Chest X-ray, PA view. Patient: 55 years old, sex F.
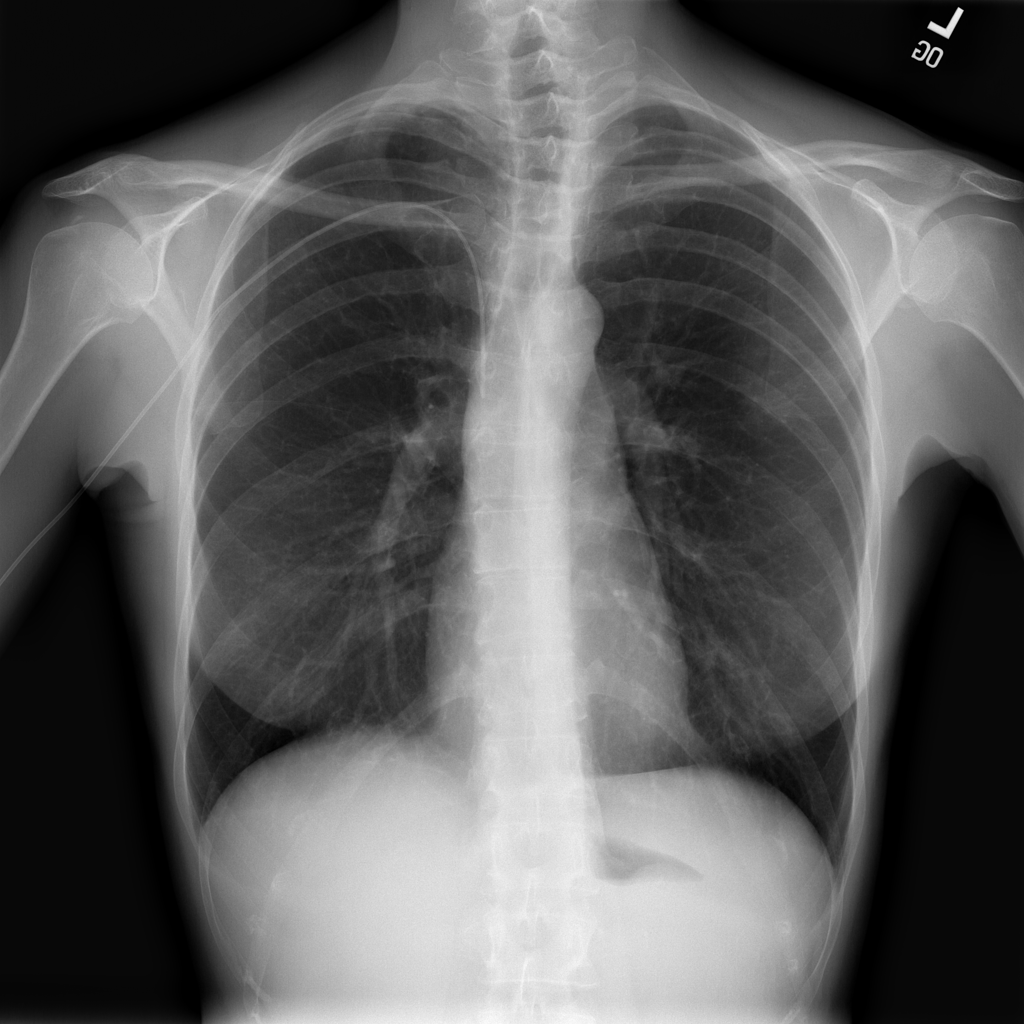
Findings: No Finding